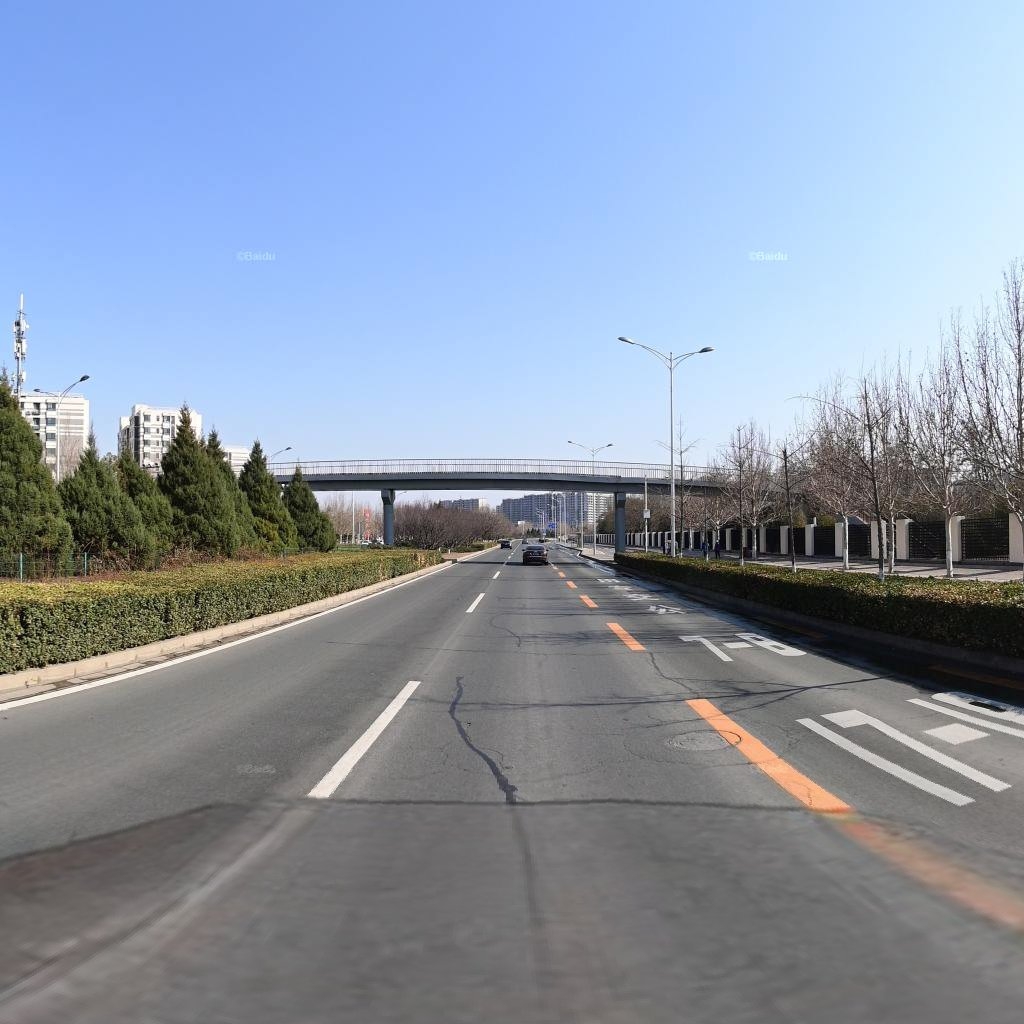
Region: Haidian
Road damage annotations: manhole cover, longitudinal patch, longitudinal patch, longitudinal patch, transverse patch